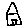
Label: house